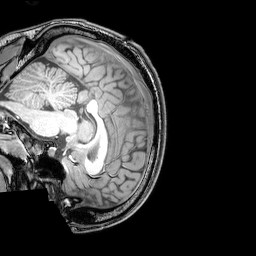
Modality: T1w
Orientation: sagittal
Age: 24
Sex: male
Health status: healthy
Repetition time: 0.081 s
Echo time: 0.037 s